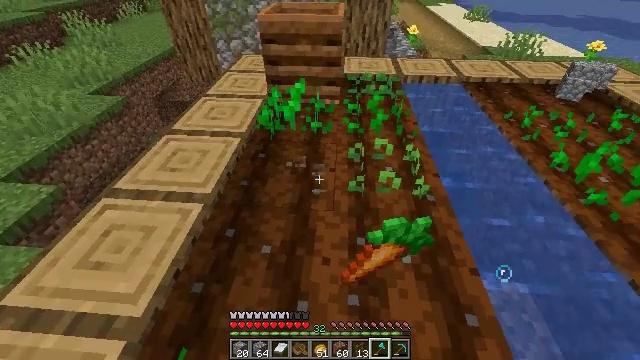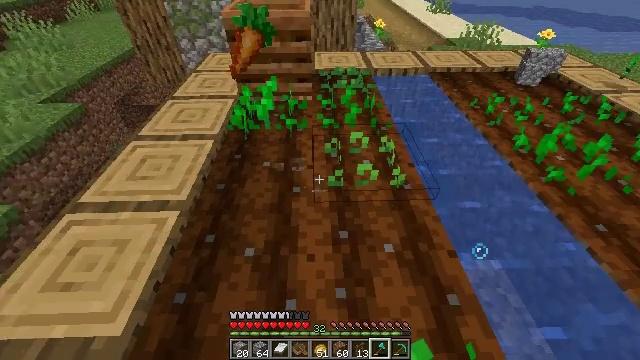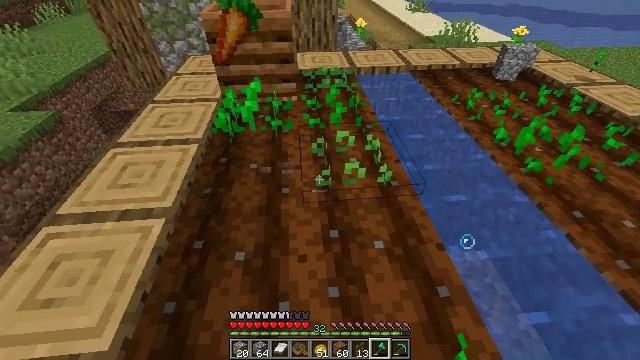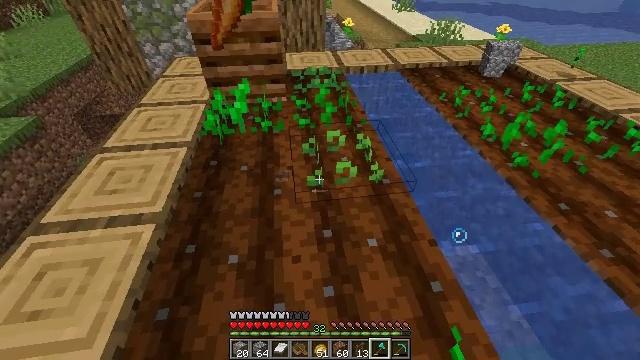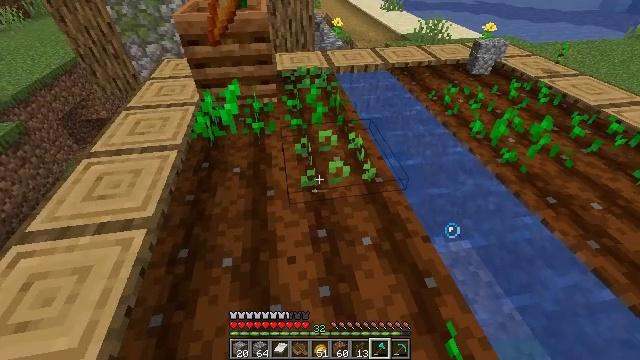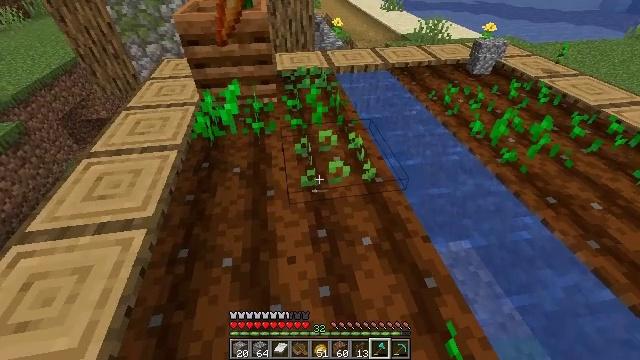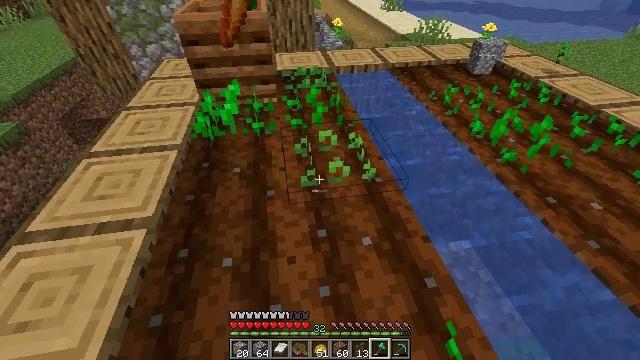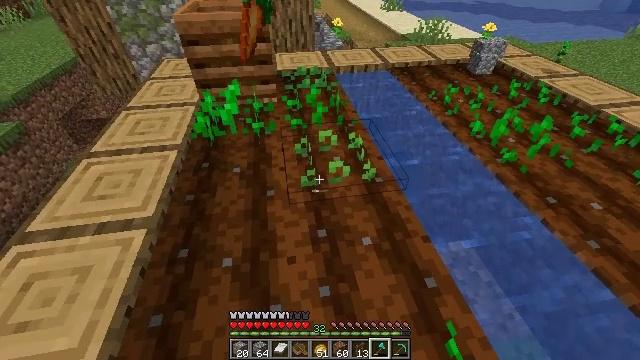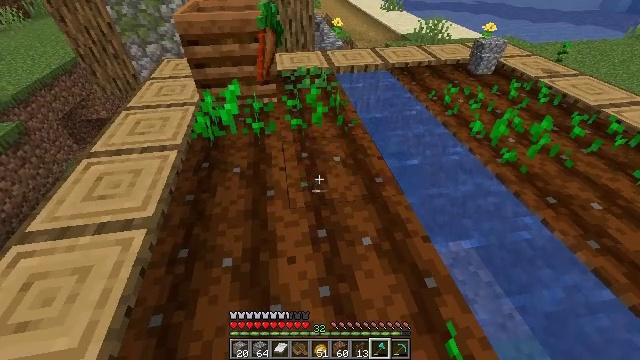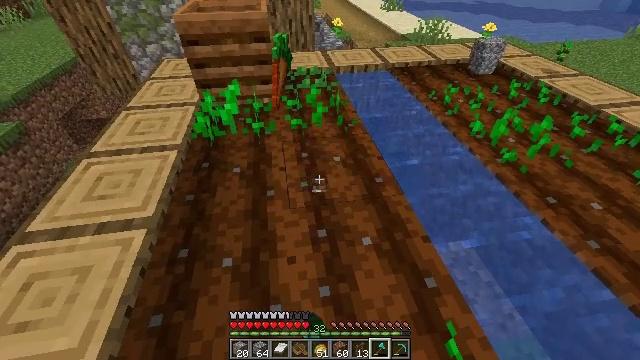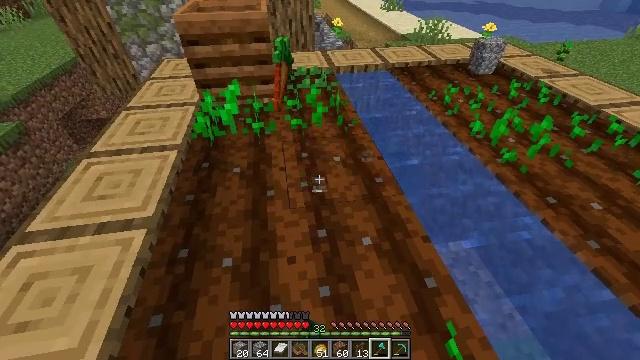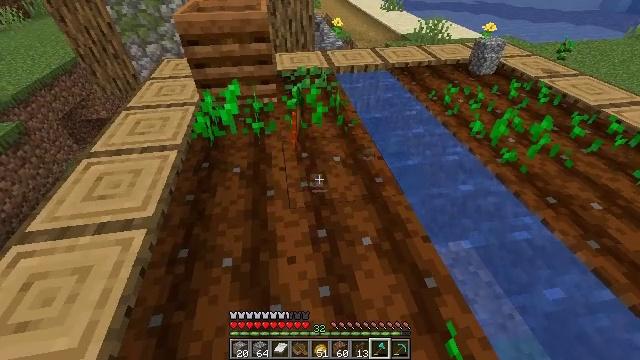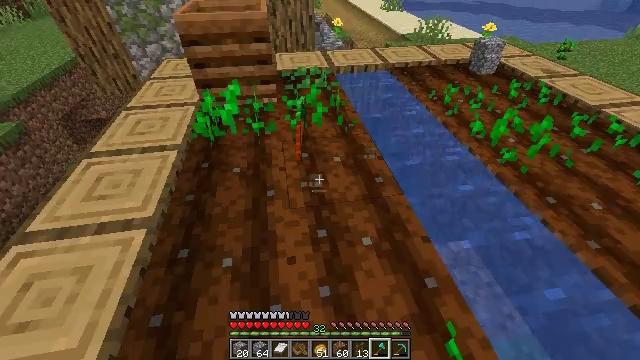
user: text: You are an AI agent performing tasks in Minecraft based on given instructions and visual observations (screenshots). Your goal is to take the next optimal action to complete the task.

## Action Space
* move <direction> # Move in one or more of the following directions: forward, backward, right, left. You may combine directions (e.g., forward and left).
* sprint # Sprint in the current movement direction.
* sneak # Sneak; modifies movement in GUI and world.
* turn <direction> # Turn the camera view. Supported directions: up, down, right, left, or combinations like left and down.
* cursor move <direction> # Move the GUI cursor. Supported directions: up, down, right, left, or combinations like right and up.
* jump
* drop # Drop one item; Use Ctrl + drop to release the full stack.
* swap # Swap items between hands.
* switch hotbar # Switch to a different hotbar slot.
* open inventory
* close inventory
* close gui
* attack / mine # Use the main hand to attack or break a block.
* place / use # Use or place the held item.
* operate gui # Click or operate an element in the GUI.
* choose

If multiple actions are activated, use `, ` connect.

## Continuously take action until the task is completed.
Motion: motion action
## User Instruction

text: Harvest beetroots from the farm.
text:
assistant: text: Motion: turn right
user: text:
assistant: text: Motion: turn right
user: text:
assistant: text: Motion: turn right
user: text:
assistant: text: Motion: turn right
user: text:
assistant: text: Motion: no_op
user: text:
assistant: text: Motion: no_op
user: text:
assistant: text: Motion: no_op
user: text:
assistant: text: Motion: attack / mine
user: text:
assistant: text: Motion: attack / mine
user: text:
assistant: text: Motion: attack / mine
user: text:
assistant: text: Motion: no_op
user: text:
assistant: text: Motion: move forward
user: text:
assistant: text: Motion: no_op